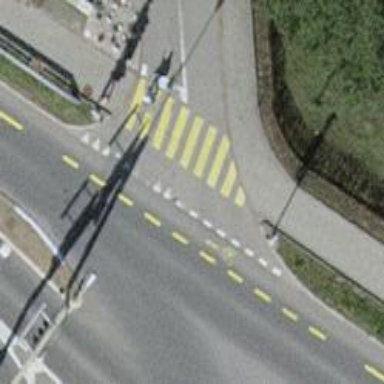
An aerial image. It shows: Crossing with traffic signals.